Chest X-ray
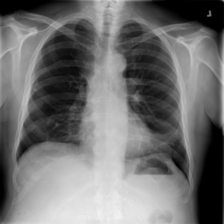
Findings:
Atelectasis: negative
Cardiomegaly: negative
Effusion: negative
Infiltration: negative
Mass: negative
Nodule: negative
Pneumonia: negative
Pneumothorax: negative
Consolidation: negative
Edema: negative
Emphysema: negative
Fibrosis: negative
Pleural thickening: negative
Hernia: negative